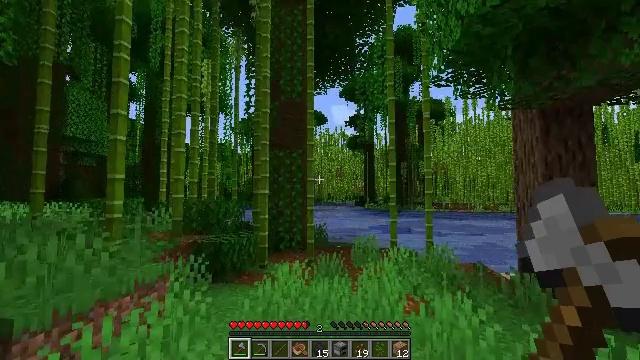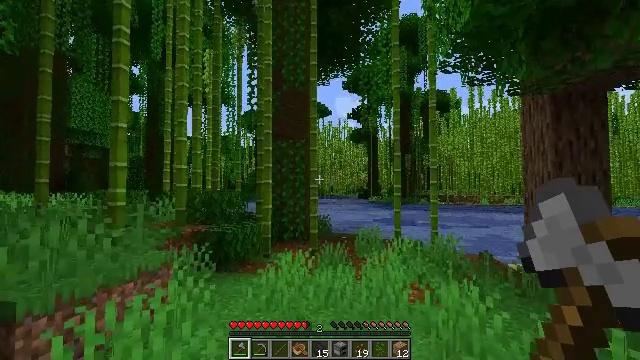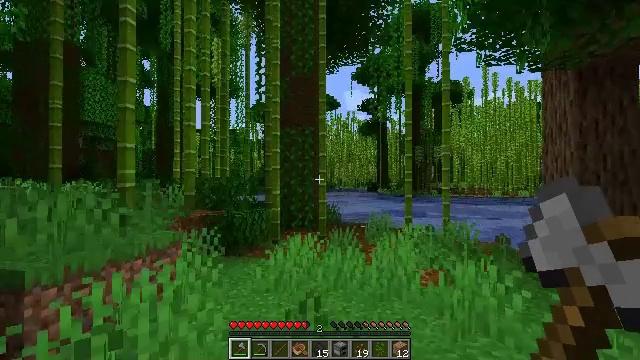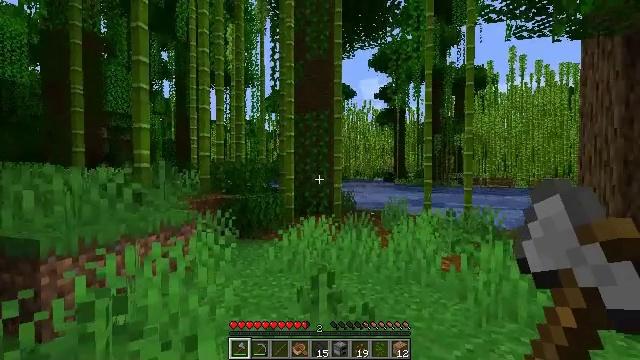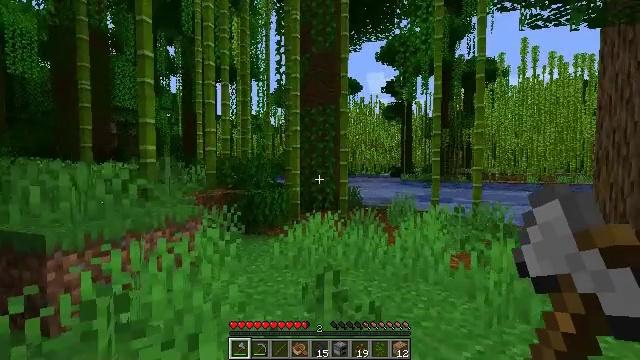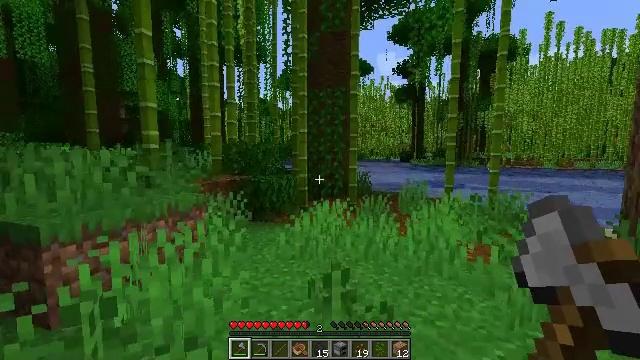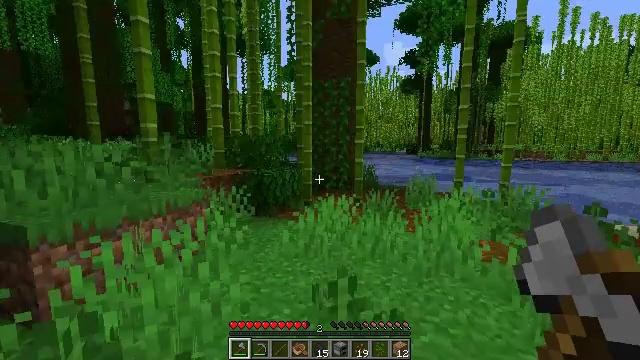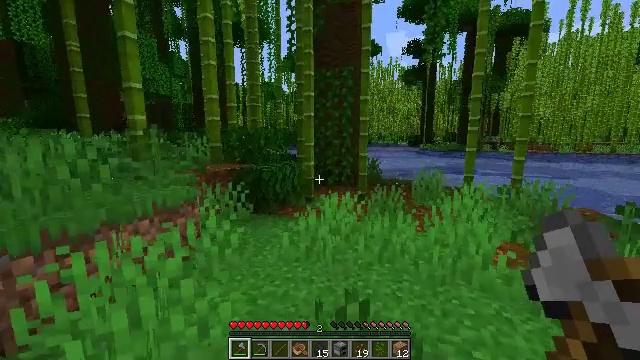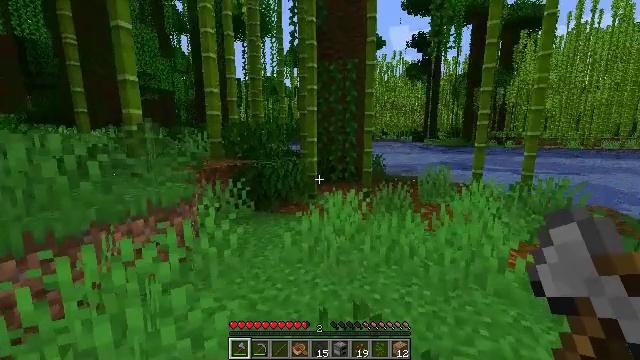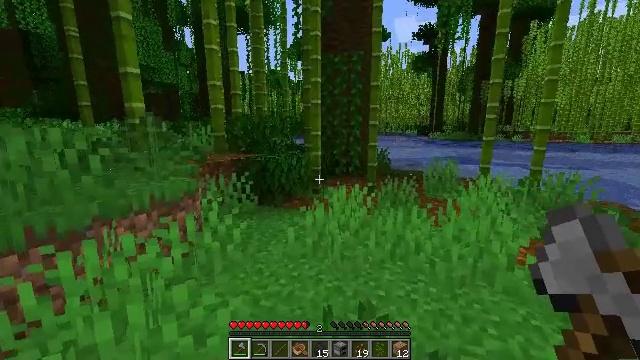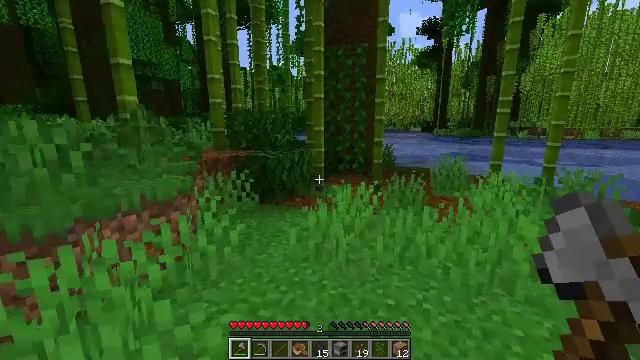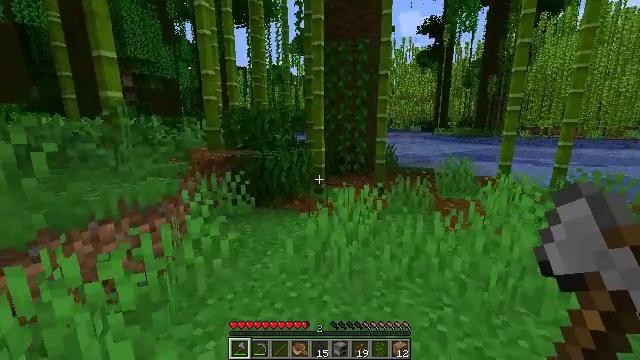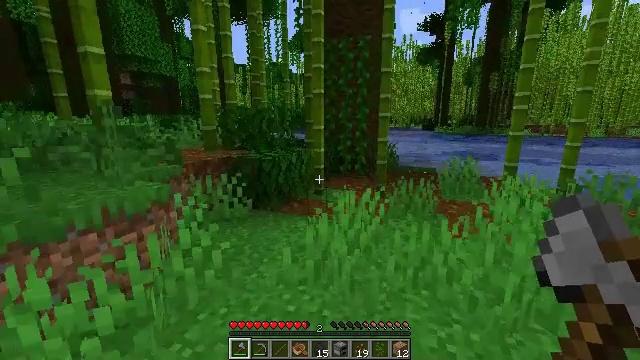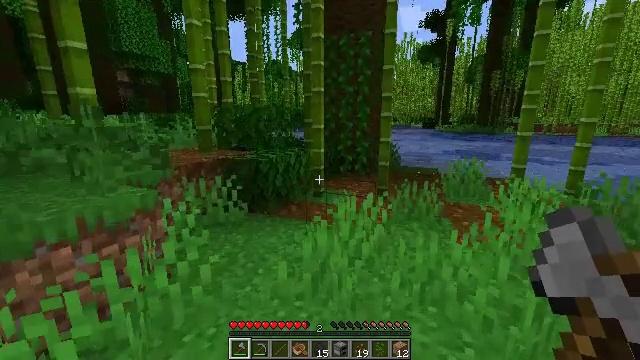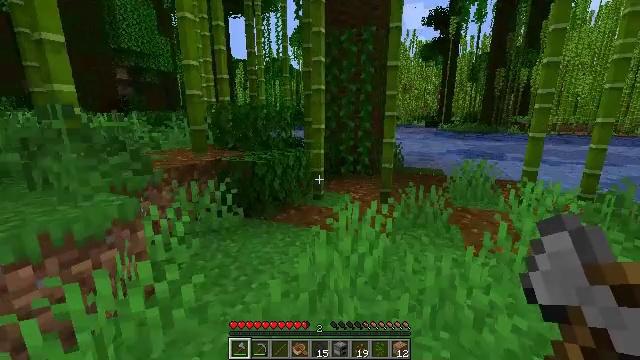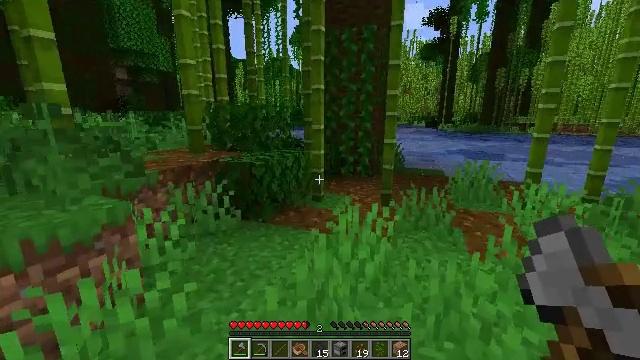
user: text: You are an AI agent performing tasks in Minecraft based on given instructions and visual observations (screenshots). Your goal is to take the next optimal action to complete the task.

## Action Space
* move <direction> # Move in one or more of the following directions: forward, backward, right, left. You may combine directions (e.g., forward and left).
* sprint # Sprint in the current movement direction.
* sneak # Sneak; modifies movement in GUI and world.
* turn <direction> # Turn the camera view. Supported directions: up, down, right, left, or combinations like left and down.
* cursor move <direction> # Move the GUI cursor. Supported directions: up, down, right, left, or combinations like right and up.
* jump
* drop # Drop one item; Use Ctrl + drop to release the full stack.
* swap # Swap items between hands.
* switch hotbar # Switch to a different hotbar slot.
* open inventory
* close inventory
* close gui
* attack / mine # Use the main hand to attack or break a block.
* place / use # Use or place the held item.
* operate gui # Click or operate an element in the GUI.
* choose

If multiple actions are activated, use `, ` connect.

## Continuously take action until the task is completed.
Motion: motion action
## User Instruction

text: Collect bamboo for crafting.
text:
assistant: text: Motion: move forward, turn down
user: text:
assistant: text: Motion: move forward, turn left and down
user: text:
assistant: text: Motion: move forward, turn left and down
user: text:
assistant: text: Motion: move forward, turn left and down
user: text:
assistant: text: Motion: move forward, turn left and down
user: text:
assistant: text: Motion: move forward, turn left and down
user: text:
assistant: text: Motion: move forward, turn down
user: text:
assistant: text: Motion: move forward, turn down
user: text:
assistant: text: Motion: move forward, turn down
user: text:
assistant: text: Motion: move forward
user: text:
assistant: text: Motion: move forward
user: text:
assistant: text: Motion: move forward
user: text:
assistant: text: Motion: move forward
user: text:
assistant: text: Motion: move forward
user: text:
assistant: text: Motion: move forward
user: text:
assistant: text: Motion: move forward
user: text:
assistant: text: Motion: move forward
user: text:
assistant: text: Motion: move forward
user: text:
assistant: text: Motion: move forward, turn down, attack / mine
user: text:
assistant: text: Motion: move forward, turn left and down, attack / mine
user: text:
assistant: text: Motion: move forward, turn down, attack / mine
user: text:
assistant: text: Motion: move forward, turn down, attack / mine
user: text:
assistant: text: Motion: move forward, attack / mine
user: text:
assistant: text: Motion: move forward, turn down, attack / mine
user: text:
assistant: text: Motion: move forward, turn down, attack / mine
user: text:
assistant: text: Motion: attack / mine
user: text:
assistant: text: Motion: turn right, attack / mine
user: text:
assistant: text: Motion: turn right, attack / mine
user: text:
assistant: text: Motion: turn right, attack / mine
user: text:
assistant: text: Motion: turn right, attack / mine